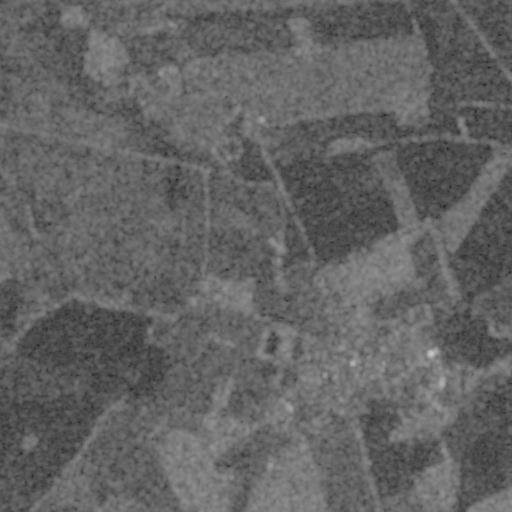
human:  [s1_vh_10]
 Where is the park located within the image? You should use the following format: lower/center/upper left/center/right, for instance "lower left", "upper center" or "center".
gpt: The park is located in the center of the image.
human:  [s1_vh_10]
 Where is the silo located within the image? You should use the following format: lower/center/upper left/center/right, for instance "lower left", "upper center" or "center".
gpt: The silo is located in the lower right of the image.
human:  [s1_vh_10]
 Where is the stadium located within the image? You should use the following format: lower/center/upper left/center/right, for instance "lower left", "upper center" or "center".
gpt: The stadium is located in the lower center of the image.
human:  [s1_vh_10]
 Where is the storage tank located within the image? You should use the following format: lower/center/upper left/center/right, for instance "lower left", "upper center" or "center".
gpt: The storage tank is located in the lower right of the image.
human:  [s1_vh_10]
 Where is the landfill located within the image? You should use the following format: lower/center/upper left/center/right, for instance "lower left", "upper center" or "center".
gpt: There is no landfill in the image.

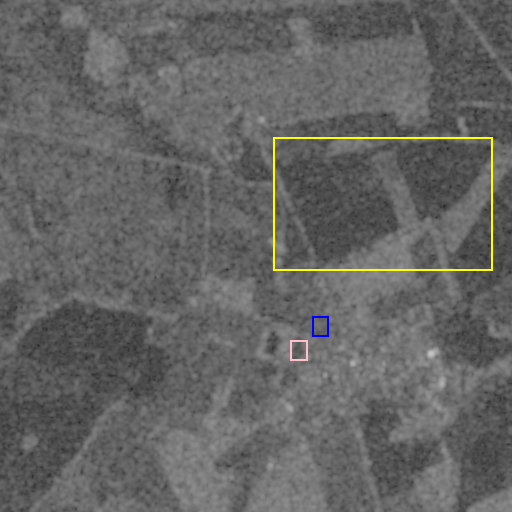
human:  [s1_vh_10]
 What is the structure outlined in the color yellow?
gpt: The structure outlined in yellow is a crop field.
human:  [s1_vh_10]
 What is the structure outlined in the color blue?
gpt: The structure outlined in blue is a park.
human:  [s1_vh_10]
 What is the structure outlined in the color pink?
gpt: The structure outlined in pink is a stadium.
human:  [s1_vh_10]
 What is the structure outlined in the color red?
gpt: There is no red outline.